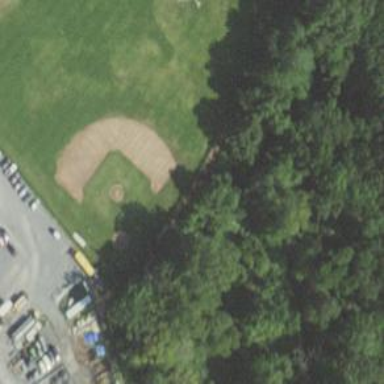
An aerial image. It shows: Baseball pitch for leisure land activities.